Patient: sex M, age 68
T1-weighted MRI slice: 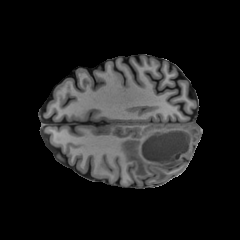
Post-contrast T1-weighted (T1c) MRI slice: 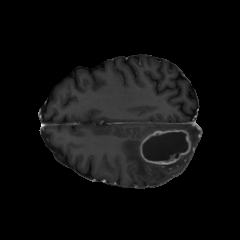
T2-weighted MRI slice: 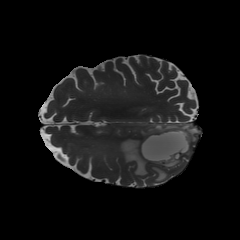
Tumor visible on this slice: yes
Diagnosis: Glioblastoma, IDH-wildtype
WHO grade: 4